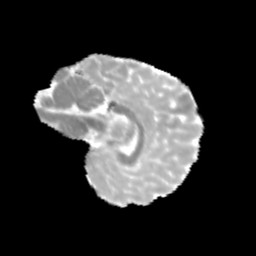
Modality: MD
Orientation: sagittal
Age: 12
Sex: male
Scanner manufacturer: siemens
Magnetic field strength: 3 T
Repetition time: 3.8 s
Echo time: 0.07 s